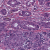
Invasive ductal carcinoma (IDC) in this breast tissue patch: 1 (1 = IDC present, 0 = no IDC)